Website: crate-barrel
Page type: receipt
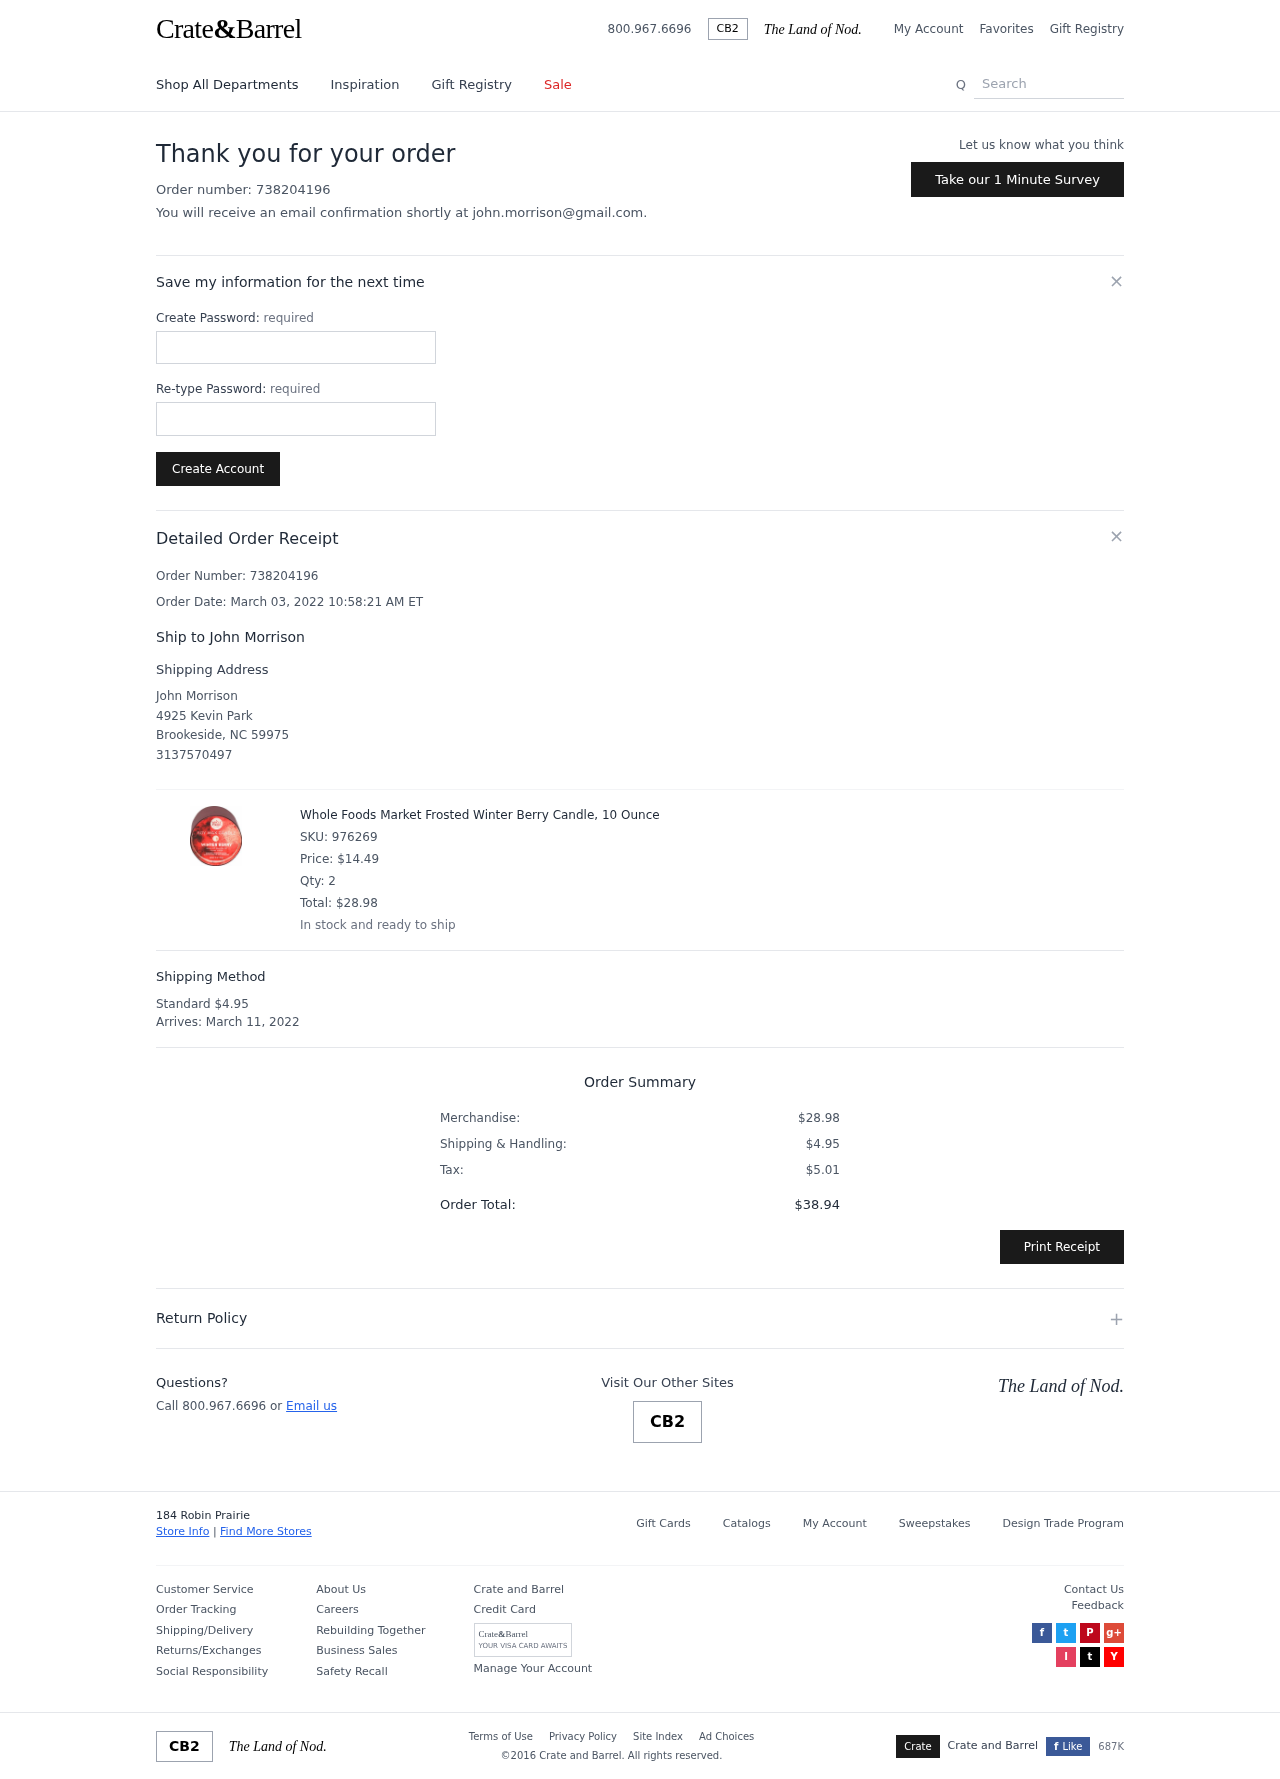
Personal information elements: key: PII_CITY
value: Brookeside
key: PII_EMAIL
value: john.morrison@gmail.com
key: PII_FULLNAME
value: John Morrison
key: PII_FULLNAME
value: Ship to John Morrison
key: PII_PHONE
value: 3137570497
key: PII_POSTCODE
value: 59975
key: PII_STATE_ABBR
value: NC
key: PII_STREET
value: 4925 Kevin Park
Product elements: key: PRODUCT1_NAME
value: Whole Foods Market Frosted Winter Berry Candle, 10 Ounce
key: PRODUCT1_PRICE
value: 14.49
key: PRODUCT1_QUANTITY
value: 2
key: PRODUCT1_SKU
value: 976269
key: PRODUCT1_TOTAL
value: $28.98
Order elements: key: ORDER_ID
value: Order Number: 738204196
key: ORDER_ID
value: Order number: 738204196
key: ORDER_DATE
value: Order Date: March 03, 2022 10:58:21 AM ET
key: ORDER_SHIPPING_COST
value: $4.95
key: ORDER_DELIVERY_DATE
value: March 11, 2022
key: ORDER_SUBTOTAL
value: $28.98
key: ORDER_TAX
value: $5.01
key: ORDER_TOTAL
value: $38.94
Search elements: key: HEADER_SEARCH
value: Search